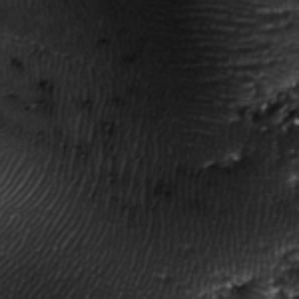
Label: frost